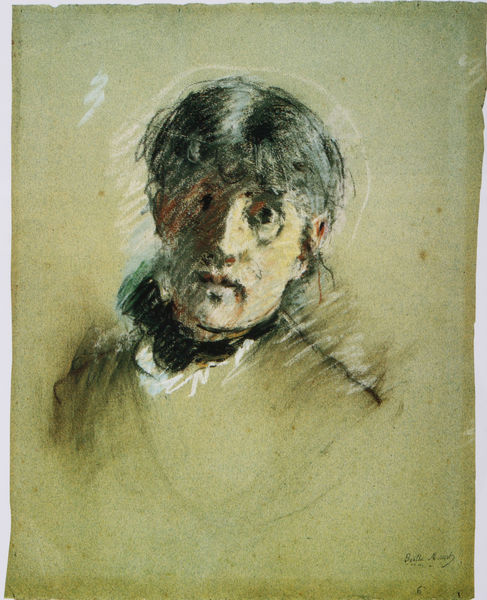
Titel: Selbstbildnis
Künstler: Berthe Morisot
Standort: Chicago (Illinois)
Institution: The Art Institute of Chicago
Schlagwörter: blau, kopf, mann, schatten, weiß, gelb, grün, impressionismus, braun, degas, frau, frisur, grau, haar, hintergrund, kreide, licht, mund, nase, ohr, pastell, schwarz, skizze, zeichnung, blick, rot, beige, alt, jung, schnurrbart, augen, gesicht, kragen, mensch, bildnis, hals, portrait, porträt, signatur, auge, haare, blatt, front, frontal, kinn, lippen, mittelscheitel, ohren, poträt, scheitel, schulter, schultern, farbig, wangen, papier, studie, vergilbt, linien, amerika, ausdruck, angst, blue, oil, white, black, collar, face, green, grey, hair, nose, schnurbart, picture, brown, fliege, striche, unterschrift, kohle, schraffur, schrafur, gross, künstler, kreise, augenhöhlen, selbstbildnis, schraffiert, entwurf, krause, unvollendet, daumier, fragment, beardsley, verwischt, portät, sad, ponny, man, head, eyes, male, drawing, paper, bust, colar, look, color, mouth, glasses, sketch, zwichnung, tie, strähnen, franzose, pastel, study, sinatur, earrings, weißhöhung, erstaunen, stare, skizee, gewischt, chalk, rough, black hair, staring, sugen, angedeutet, pleading, grosse augen, scribble, wischung, self, selbstprotrait, augäpfel, haasre, grosse, cheitel, incomplete, fragmentierung, negative space, distant, karagen, messy, schlutern, modelskizze, somber, white hair, stoic, front view, kein körper, shark, sullen, black eyes, john lennon, auther, scare, eye circles, distandt, dds, haire, oil stick, tye